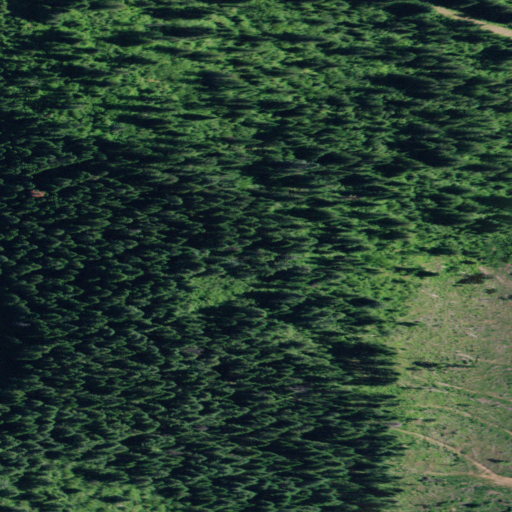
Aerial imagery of mountain in Idaho named Fitzgerald Peak containing evergreen forest, shrub, and deciduous forest